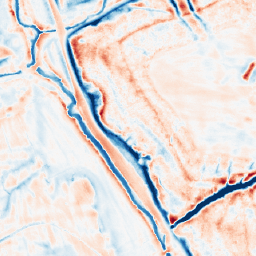
Category: edge_preserving
Decomposition family: bilateral
Decomposition parameters: d: 21
sigma_color: 150
sigma_space: 100
Upsampling method: nearest
Upsampling parameters: scale: 2
Upsampling scale: 2